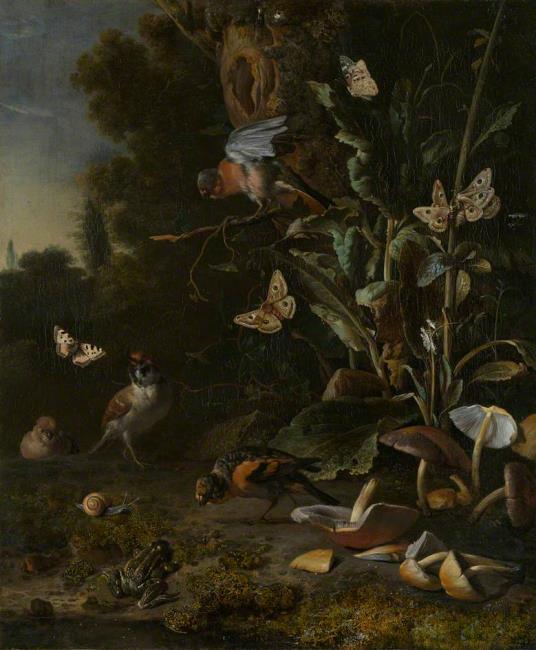
Title: Bosstilleven met paddestoelen, vogels, vlinders en een pad
Artist: Melchior d' Hondecoeter
Earliest date: 1668
Latest date: 1668
Genre: painting
Keywords: forest still life, mushroom, shore (landform), birds (guide term), toad (amphibian), gastropod, butterfly